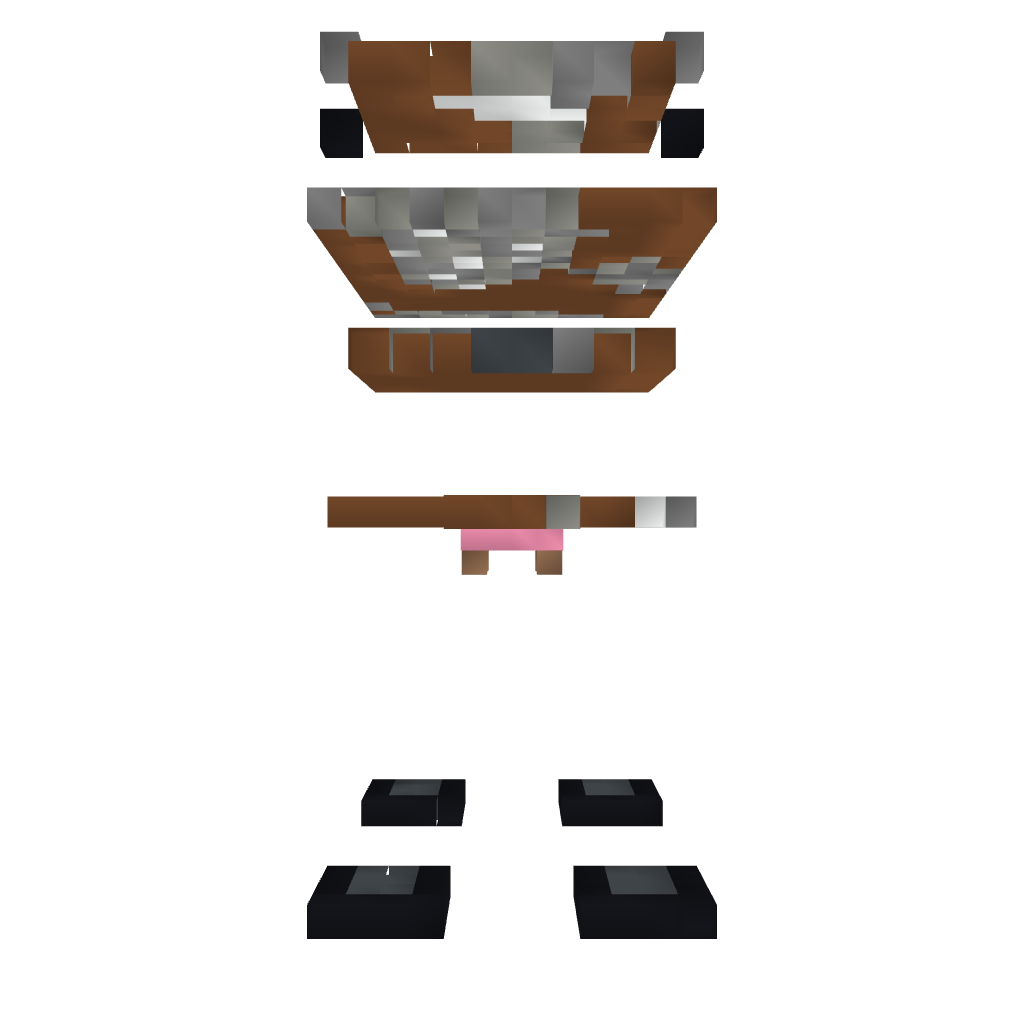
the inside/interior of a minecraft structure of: It's a Cow.